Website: crate-barrel
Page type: account-dashboard
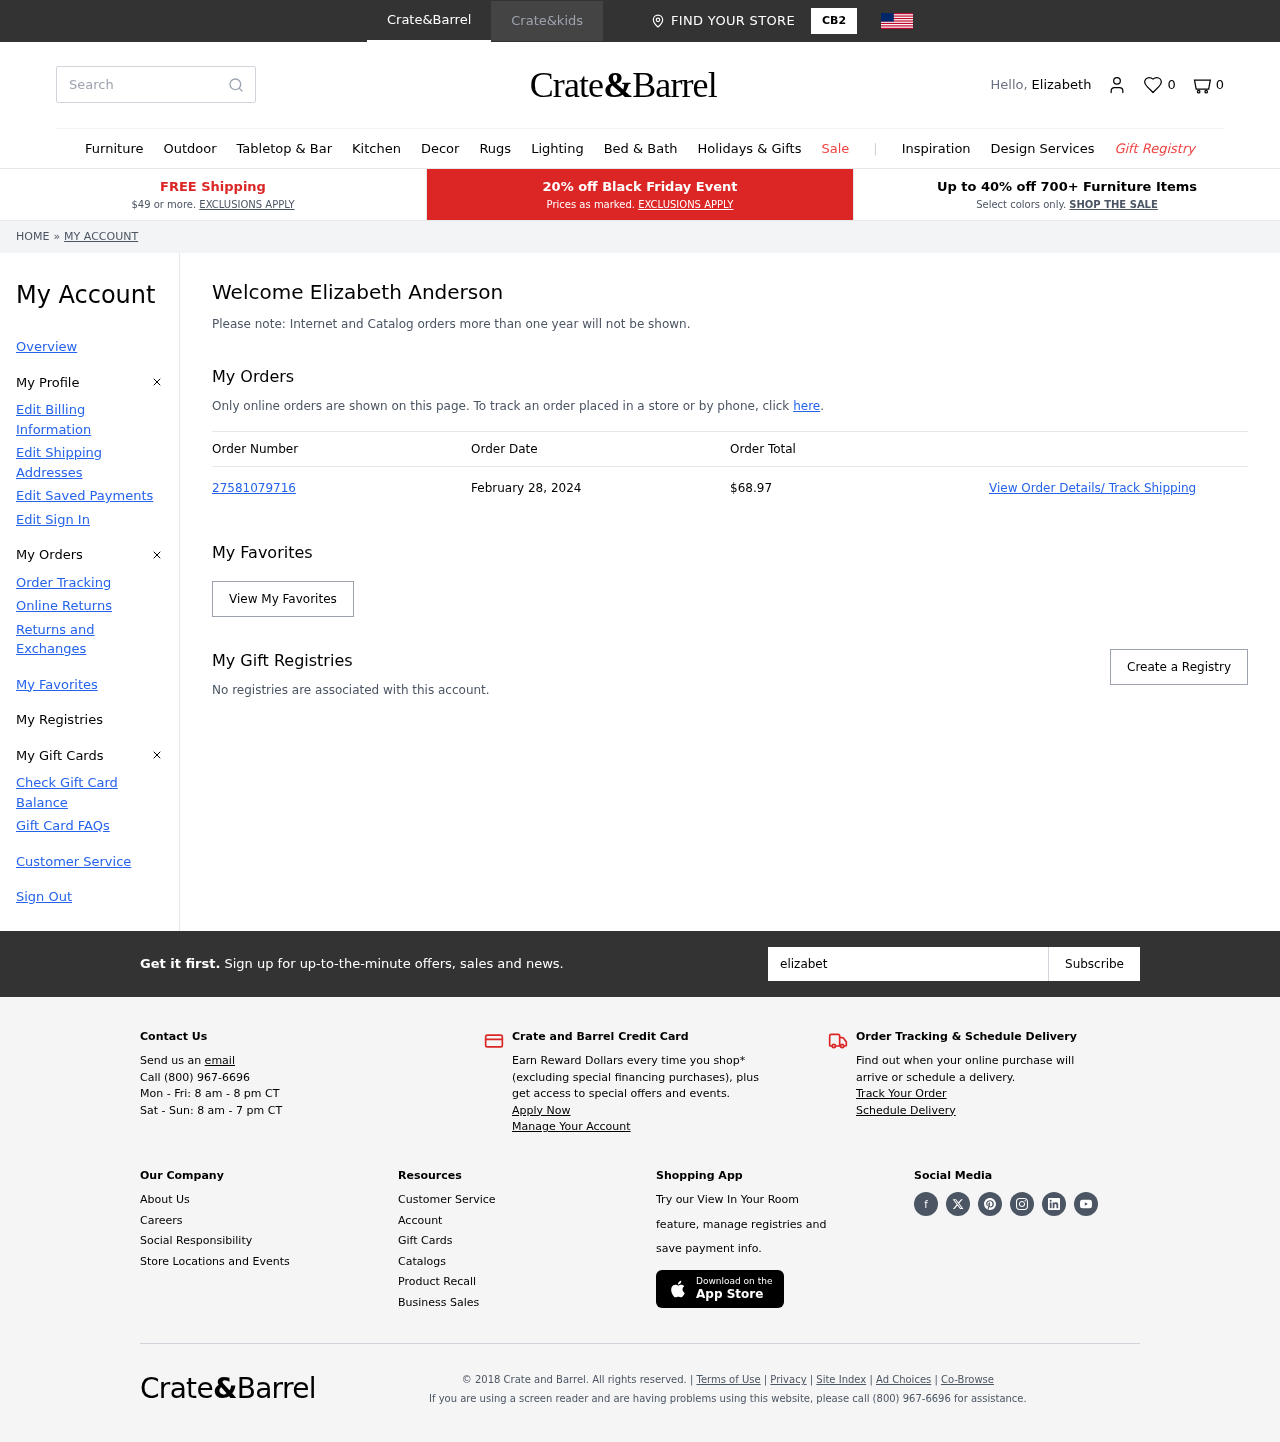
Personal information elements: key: PII_EMAIL
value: elizabeth.anderson@gmail.com
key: PII_FIRSTNAME
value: Elizabeth
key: PII_FULLNAME
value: Elizabeth Anderson
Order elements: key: ORDER_NUM_ITEMS
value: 0
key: ORDER_NUMBER
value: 27581079716
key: ORDER_DATE
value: February 28, 2024
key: ORDER_TOTAL
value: $68.97
Search elements: key: HEADER_SEARCH
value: Search
Other elements: key: FAVORITES_COUNT
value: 0